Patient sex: M
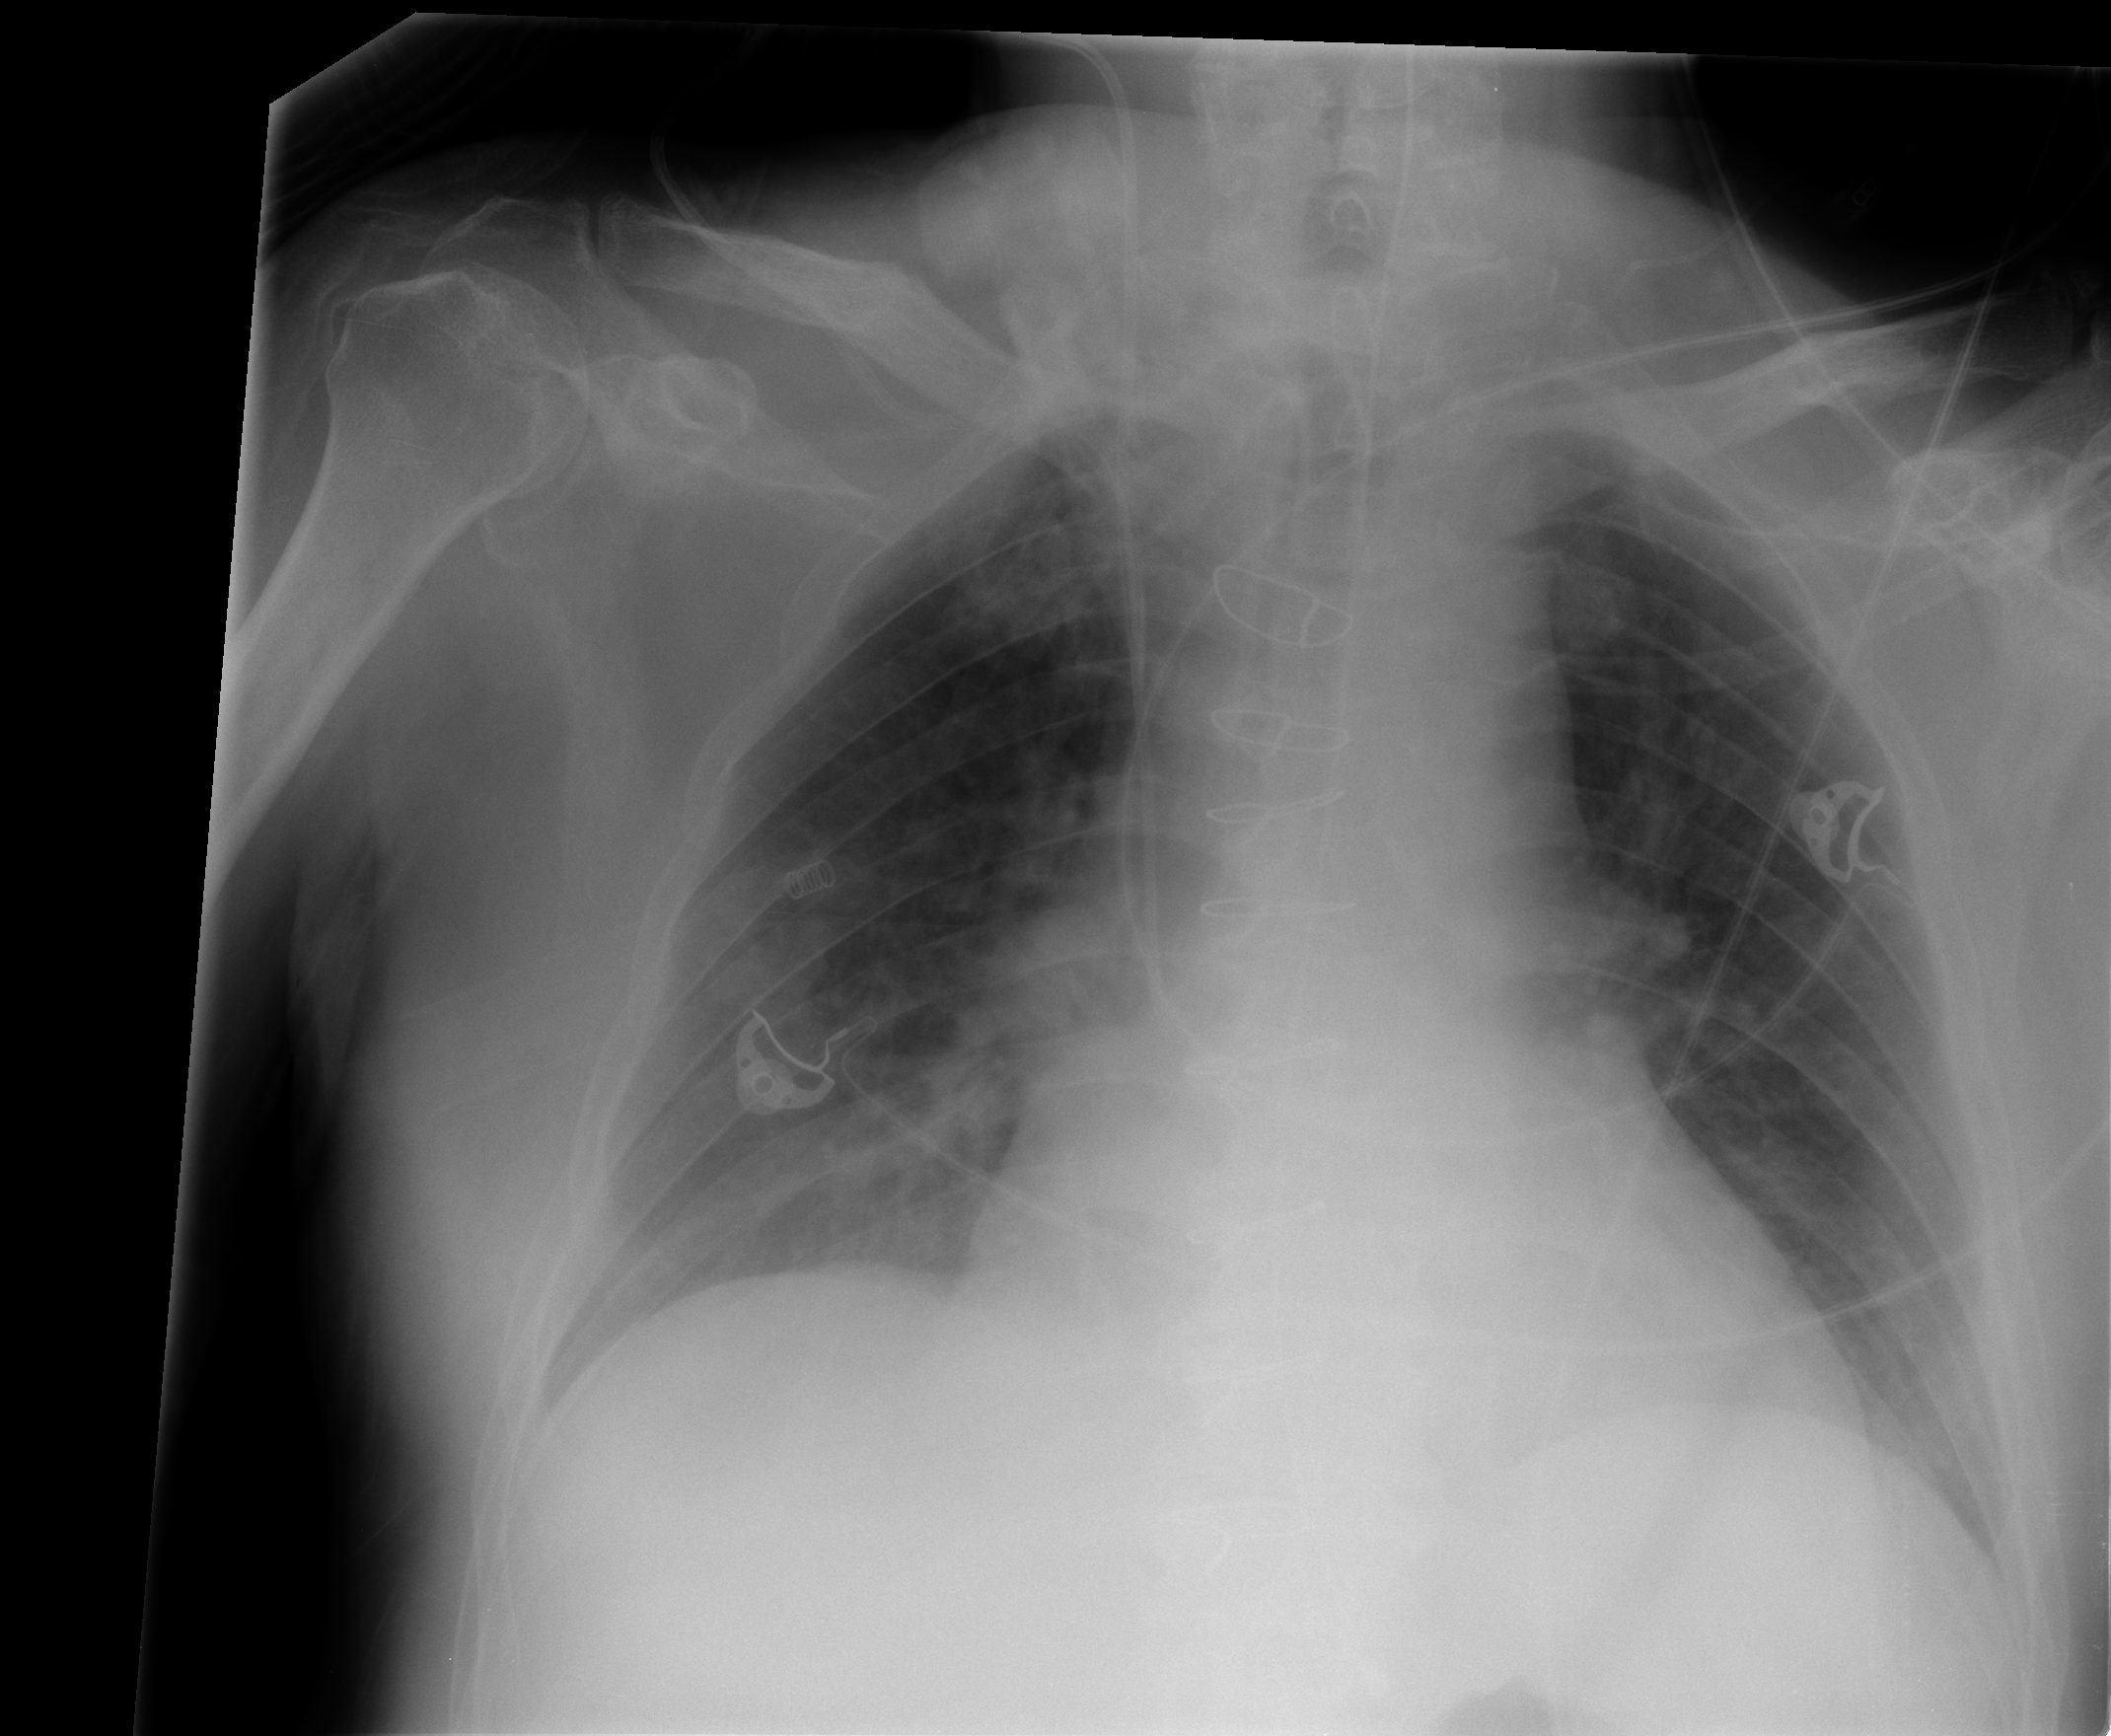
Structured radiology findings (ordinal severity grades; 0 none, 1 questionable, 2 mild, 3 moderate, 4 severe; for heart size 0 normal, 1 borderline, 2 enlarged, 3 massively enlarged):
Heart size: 2
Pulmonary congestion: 2
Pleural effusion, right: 0
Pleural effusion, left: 0
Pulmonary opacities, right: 2
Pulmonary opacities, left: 0
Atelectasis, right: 2
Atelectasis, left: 1